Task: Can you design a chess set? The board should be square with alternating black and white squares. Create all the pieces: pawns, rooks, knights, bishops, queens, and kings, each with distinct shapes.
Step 4028:
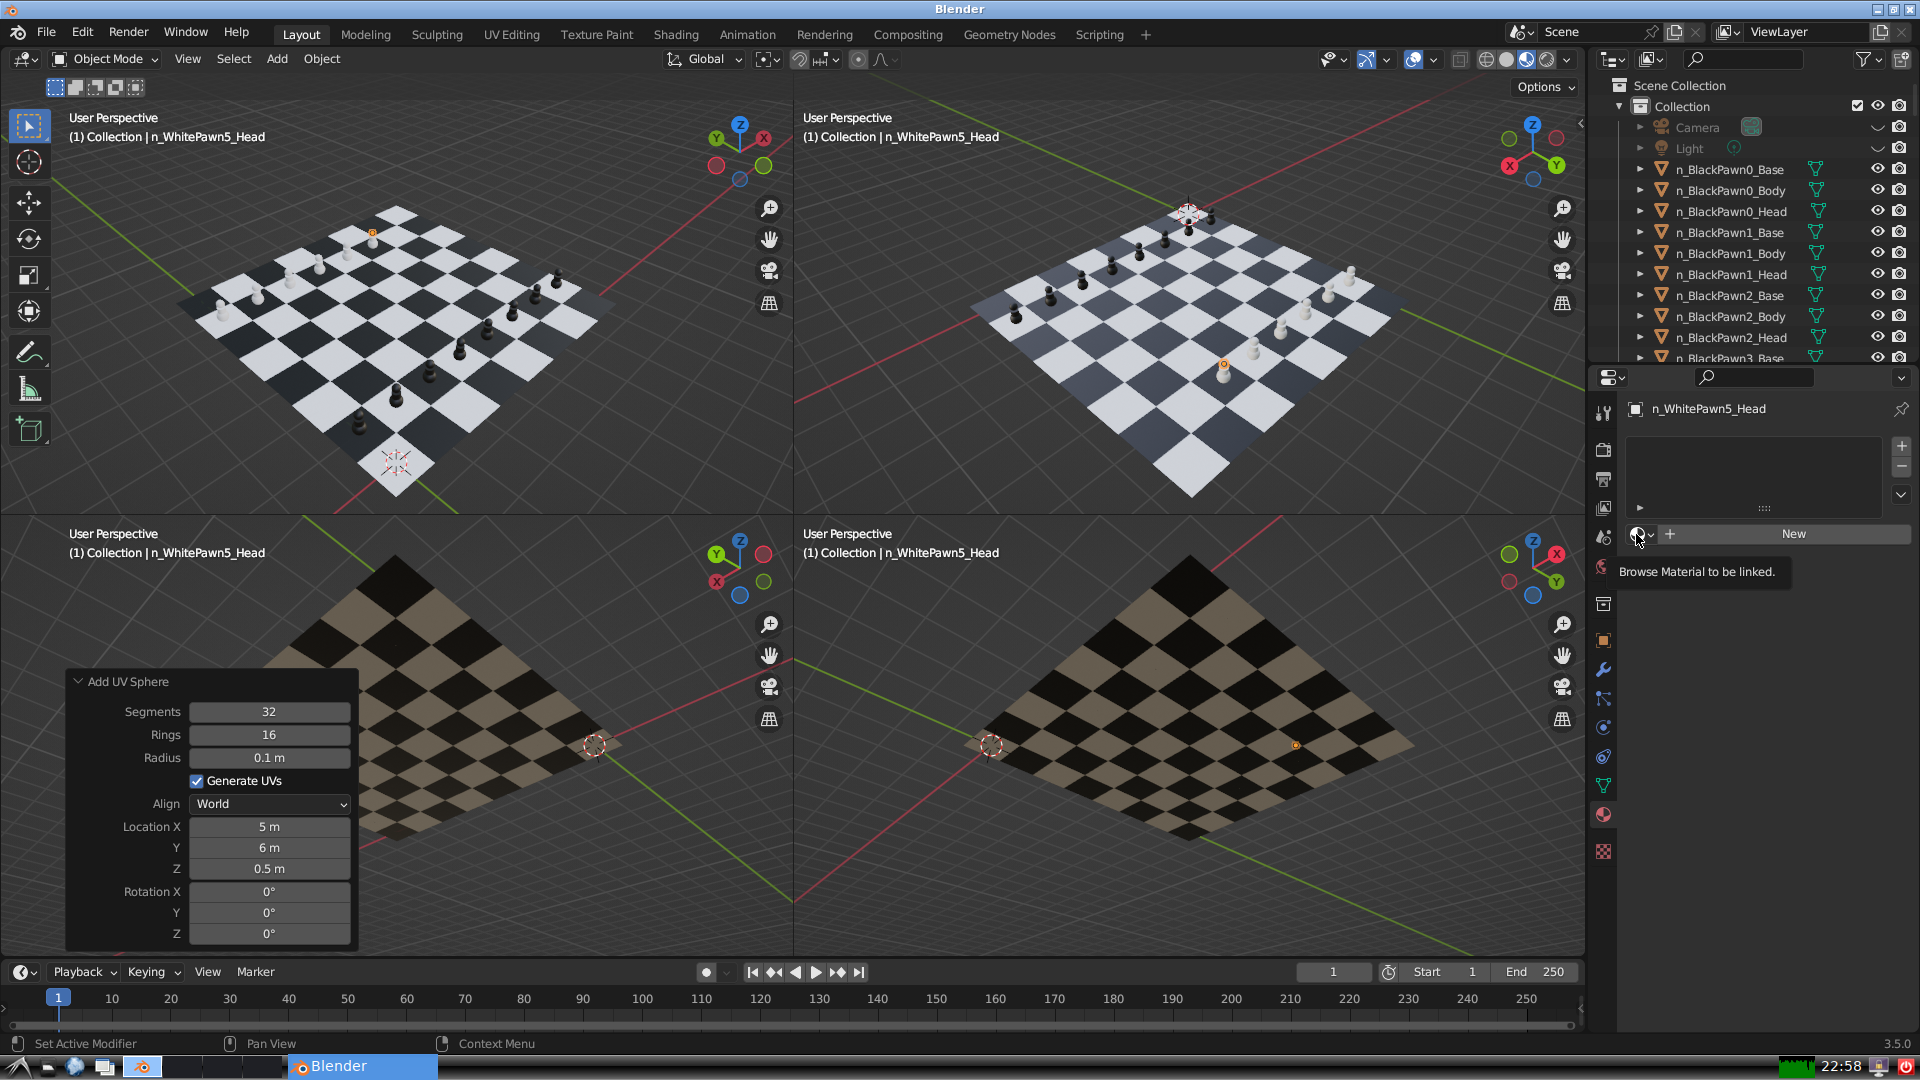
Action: click: no